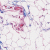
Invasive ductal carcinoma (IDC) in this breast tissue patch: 0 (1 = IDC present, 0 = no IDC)